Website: slack
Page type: payment
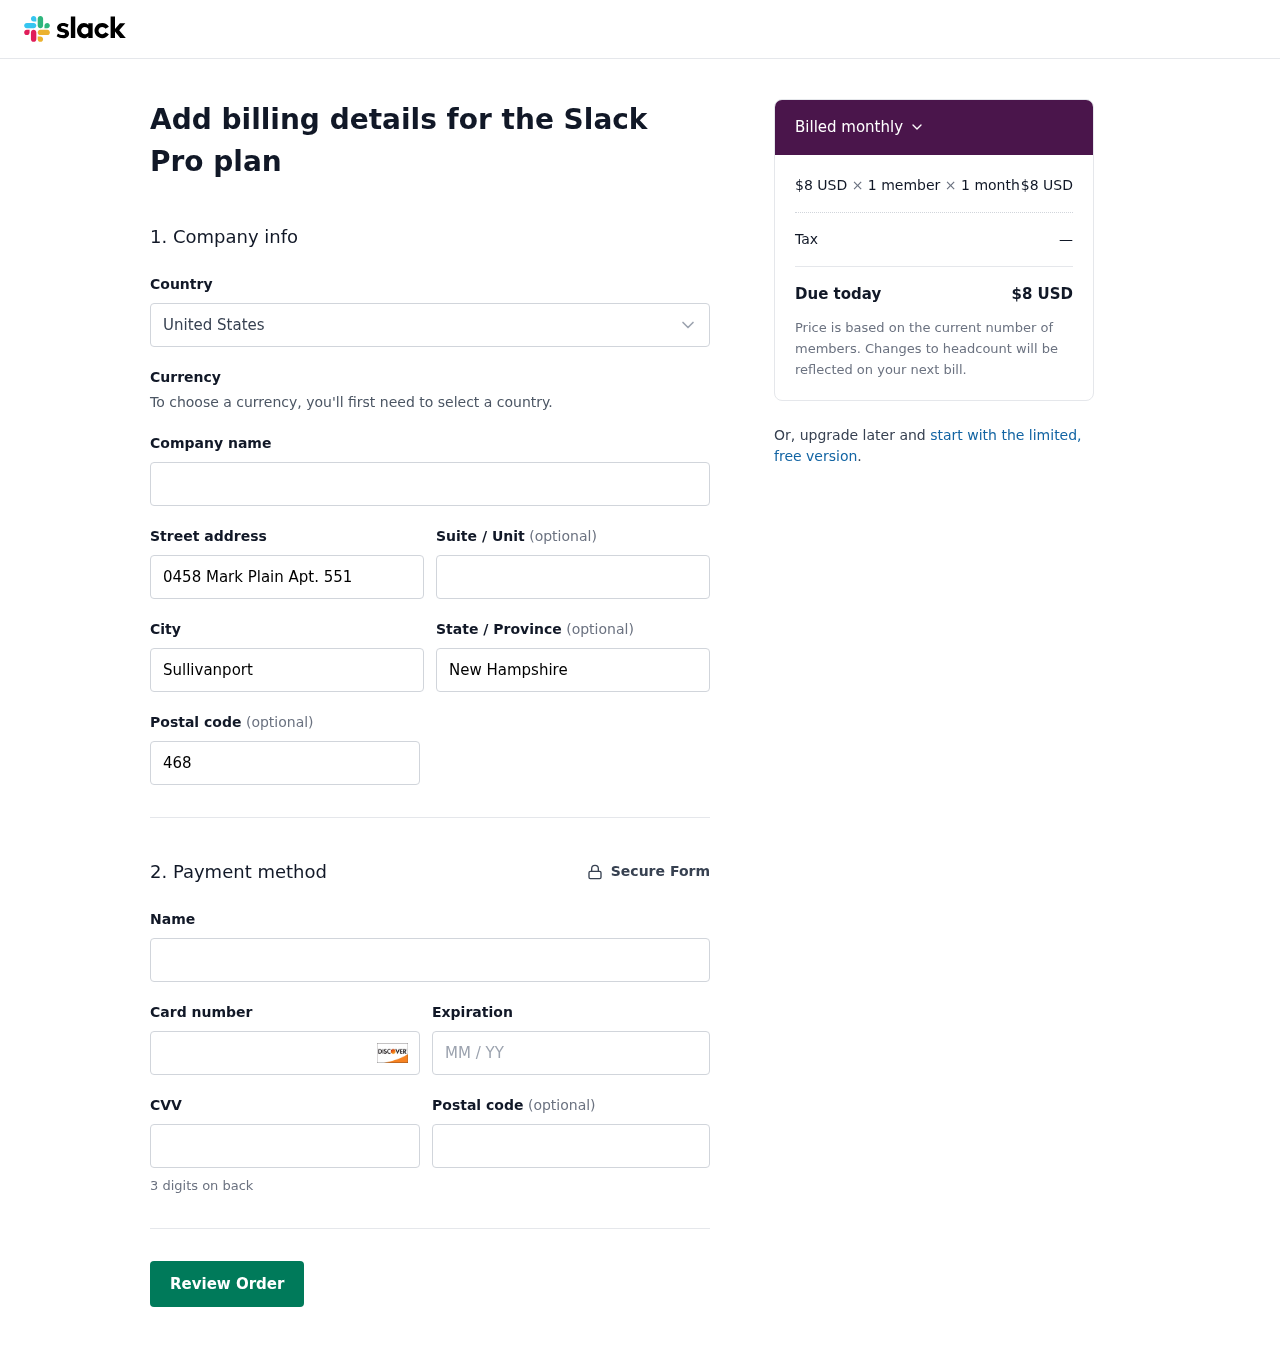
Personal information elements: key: PII_COUNTRY
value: United States
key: PII_STREET
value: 0458 Mark Plain Apt. 551
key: PII_CITY
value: Sullivanport
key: PII_STATE
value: New Hampshire
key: PII_POSTCODE
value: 46833
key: PII_FULLNAME
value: Brian Martin
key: PII_CARD_NUMBER
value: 6011 9122 4934 2635
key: PII_CARD_EXPIRY
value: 04/28
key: PII_CARD_CVV
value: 666
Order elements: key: ORDER_PRICE_PER_MEMBER
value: $8 USD
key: ORDER_NUM_MEMBERS
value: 1 member
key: ORDER_NUM_MONTHS
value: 1 month
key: ORDER_SUBTOTAL
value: $8 USD
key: ORDER_TAX
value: —
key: ORDER_TOTAL
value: $8 USD